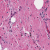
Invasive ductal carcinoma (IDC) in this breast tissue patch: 0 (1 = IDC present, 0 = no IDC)